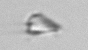
Label: detritus_transparent